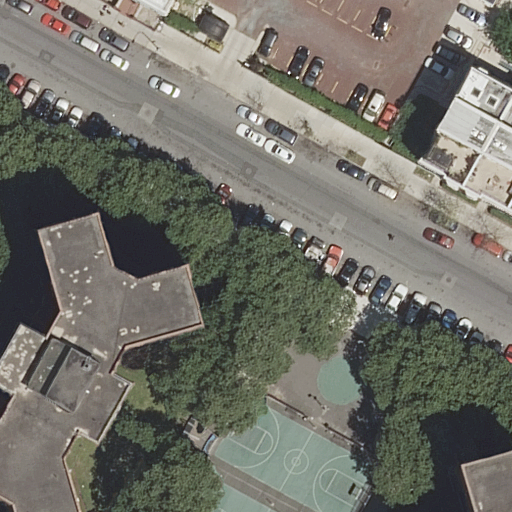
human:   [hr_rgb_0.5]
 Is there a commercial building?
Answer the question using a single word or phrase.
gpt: no

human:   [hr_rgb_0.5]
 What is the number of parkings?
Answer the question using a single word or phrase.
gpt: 2

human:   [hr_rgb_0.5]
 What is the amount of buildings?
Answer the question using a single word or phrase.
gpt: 4

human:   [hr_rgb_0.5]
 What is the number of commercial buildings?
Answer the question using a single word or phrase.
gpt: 0

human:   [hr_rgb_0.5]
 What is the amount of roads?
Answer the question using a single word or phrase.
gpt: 7

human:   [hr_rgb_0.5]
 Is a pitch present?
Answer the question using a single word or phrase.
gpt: yes

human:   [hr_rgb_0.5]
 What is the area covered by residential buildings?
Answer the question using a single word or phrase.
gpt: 2004m2

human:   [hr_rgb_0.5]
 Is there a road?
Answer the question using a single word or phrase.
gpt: yes

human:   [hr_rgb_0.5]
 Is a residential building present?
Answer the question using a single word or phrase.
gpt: yes

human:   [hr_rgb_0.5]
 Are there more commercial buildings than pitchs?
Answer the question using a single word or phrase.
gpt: no

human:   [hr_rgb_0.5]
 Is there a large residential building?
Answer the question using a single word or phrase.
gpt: yes

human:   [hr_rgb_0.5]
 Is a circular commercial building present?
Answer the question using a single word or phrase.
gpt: no

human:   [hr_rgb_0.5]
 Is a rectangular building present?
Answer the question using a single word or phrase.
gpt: yes

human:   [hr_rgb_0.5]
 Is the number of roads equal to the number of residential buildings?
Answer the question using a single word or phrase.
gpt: no

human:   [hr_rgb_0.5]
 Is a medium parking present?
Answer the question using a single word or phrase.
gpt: no

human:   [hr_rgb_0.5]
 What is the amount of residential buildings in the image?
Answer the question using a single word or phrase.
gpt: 4

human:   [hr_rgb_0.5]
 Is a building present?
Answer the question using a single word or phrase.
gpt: yes

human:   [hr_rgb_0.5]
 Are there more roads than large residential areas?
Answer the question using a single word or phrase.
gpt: yes

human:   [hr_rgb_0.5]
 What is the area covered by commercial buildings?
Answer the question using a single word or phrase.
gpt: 0m2

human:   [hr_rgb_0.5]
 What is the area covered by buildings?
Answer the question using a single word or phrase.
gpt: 2004m2

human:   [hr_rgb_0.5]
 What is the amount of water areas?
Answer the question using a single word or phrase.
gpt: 0

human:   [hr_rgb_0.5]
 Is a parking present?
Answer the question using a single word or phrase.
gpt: yes

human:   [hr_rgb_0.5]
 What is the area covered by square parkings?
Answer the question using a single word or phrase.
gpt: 0m2

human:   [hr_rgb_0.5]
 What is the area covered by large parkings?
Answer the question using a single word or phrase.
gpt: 1600m2

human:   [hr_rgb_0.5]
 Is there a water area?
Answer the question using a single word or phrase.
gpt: no

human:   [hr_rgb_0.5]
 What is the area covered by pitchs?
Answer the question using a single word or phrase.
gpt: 517m2

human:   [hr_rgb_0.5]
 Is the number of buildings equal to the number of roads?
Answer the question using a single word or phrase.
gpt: no

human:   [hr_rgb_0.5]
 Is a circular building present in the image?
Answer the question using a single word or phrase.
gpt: no

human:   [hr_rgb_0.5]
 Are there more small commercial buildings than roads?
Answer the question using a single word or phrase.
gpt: no

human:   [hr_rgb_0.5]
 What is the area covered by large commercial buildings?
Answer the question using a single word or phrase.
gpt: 0m2

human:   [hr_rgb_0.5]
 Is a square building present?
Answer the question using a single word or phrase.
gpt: no

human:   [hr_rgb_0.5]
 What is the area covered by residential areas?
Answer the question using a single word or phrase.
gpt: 5111m2

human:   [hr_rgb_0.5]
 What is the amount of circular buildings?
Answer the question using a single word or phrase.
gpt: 0

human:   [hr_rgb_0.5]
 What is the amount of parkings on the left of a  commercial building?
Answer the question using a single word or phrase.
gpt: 0

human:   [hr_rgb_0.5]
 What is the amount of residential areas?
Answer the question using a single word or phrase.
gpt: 1

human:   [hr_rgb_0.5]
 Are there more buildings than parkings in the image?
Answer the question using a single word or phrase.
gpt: yes

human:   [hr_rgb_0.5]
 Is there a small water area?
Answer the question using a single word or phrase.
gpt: no

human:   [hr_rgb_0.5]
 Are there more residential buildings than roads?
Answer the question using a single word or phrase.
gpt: no

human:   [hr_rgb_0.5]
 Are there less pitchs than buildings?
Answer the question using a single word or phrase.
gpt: yes

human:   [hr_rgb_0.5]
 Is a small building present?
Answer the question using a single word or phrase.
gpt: yes

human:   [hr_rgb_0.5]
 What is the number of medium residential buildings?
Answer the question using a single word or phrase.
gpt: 2

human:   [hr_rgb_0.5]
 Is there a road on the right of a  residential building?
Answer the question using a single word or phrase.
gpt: yes

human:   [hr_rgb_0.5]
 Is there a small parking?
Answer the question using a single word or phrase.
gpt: yes

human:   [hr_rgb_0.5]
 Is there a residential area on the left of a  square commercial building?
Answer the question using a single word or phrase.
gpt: no

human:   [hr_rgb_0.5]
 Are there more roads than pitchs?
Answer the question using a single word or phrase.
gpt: yes

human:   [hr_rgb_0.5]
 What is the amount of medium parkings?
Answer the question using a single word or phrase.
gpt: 0

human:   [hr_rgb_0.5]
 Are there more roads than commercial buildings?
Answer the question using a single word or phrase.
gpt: yes

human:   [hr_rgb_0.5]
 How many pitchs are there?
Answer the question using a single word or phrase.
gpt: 2

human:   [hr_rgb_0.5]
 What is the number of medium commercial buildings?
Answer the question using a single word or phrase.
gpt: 0

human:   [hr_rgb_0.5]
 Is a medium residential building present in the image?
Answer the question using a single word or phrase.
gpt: yes

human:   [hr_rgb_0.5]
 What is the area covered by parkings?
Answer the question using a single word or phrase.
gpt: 1600m2

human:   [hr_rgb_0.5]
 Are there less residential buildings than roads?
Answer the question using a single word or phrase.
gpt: yes

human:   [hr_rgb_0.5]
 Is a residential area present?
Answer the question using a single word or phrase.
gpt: yes

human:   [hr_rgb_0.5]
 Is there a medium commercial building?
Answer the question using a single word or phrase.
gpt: no

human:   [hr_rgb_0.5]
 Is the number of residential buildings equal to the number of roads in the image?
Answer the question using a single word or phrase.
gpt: no

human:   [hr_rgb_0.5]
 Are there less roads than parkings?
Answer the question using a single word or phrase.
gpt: no

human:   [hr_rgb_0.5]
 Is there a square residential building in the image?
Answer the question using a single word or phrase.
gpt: no

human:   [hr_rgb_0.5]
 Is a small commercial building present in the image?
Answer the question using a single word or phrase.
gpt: no

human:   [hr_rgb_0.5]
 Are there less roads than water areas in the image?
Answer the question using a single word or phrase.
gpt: no

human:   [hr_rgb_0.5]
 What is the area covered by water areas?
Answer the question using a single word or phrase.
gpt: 0m2

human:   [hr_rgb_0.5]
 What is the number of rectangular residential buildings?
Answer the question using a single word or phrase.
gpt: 1

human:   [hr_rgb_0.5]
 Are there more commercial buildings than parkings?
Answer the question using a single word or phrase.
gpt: no

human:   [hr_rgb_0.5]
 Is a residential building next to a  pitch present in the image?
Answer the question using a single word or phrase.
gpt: yes

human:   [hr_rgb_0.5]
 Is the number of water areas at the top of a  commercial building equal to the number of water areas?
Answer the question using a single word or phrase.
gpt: yes